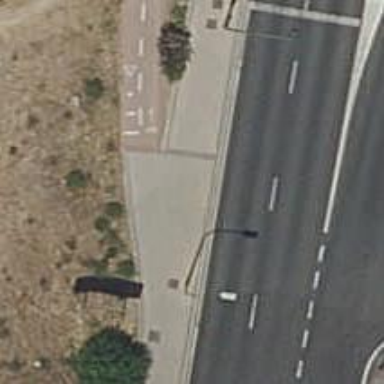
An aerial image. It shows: Sidewalk along the footway.